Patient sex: M
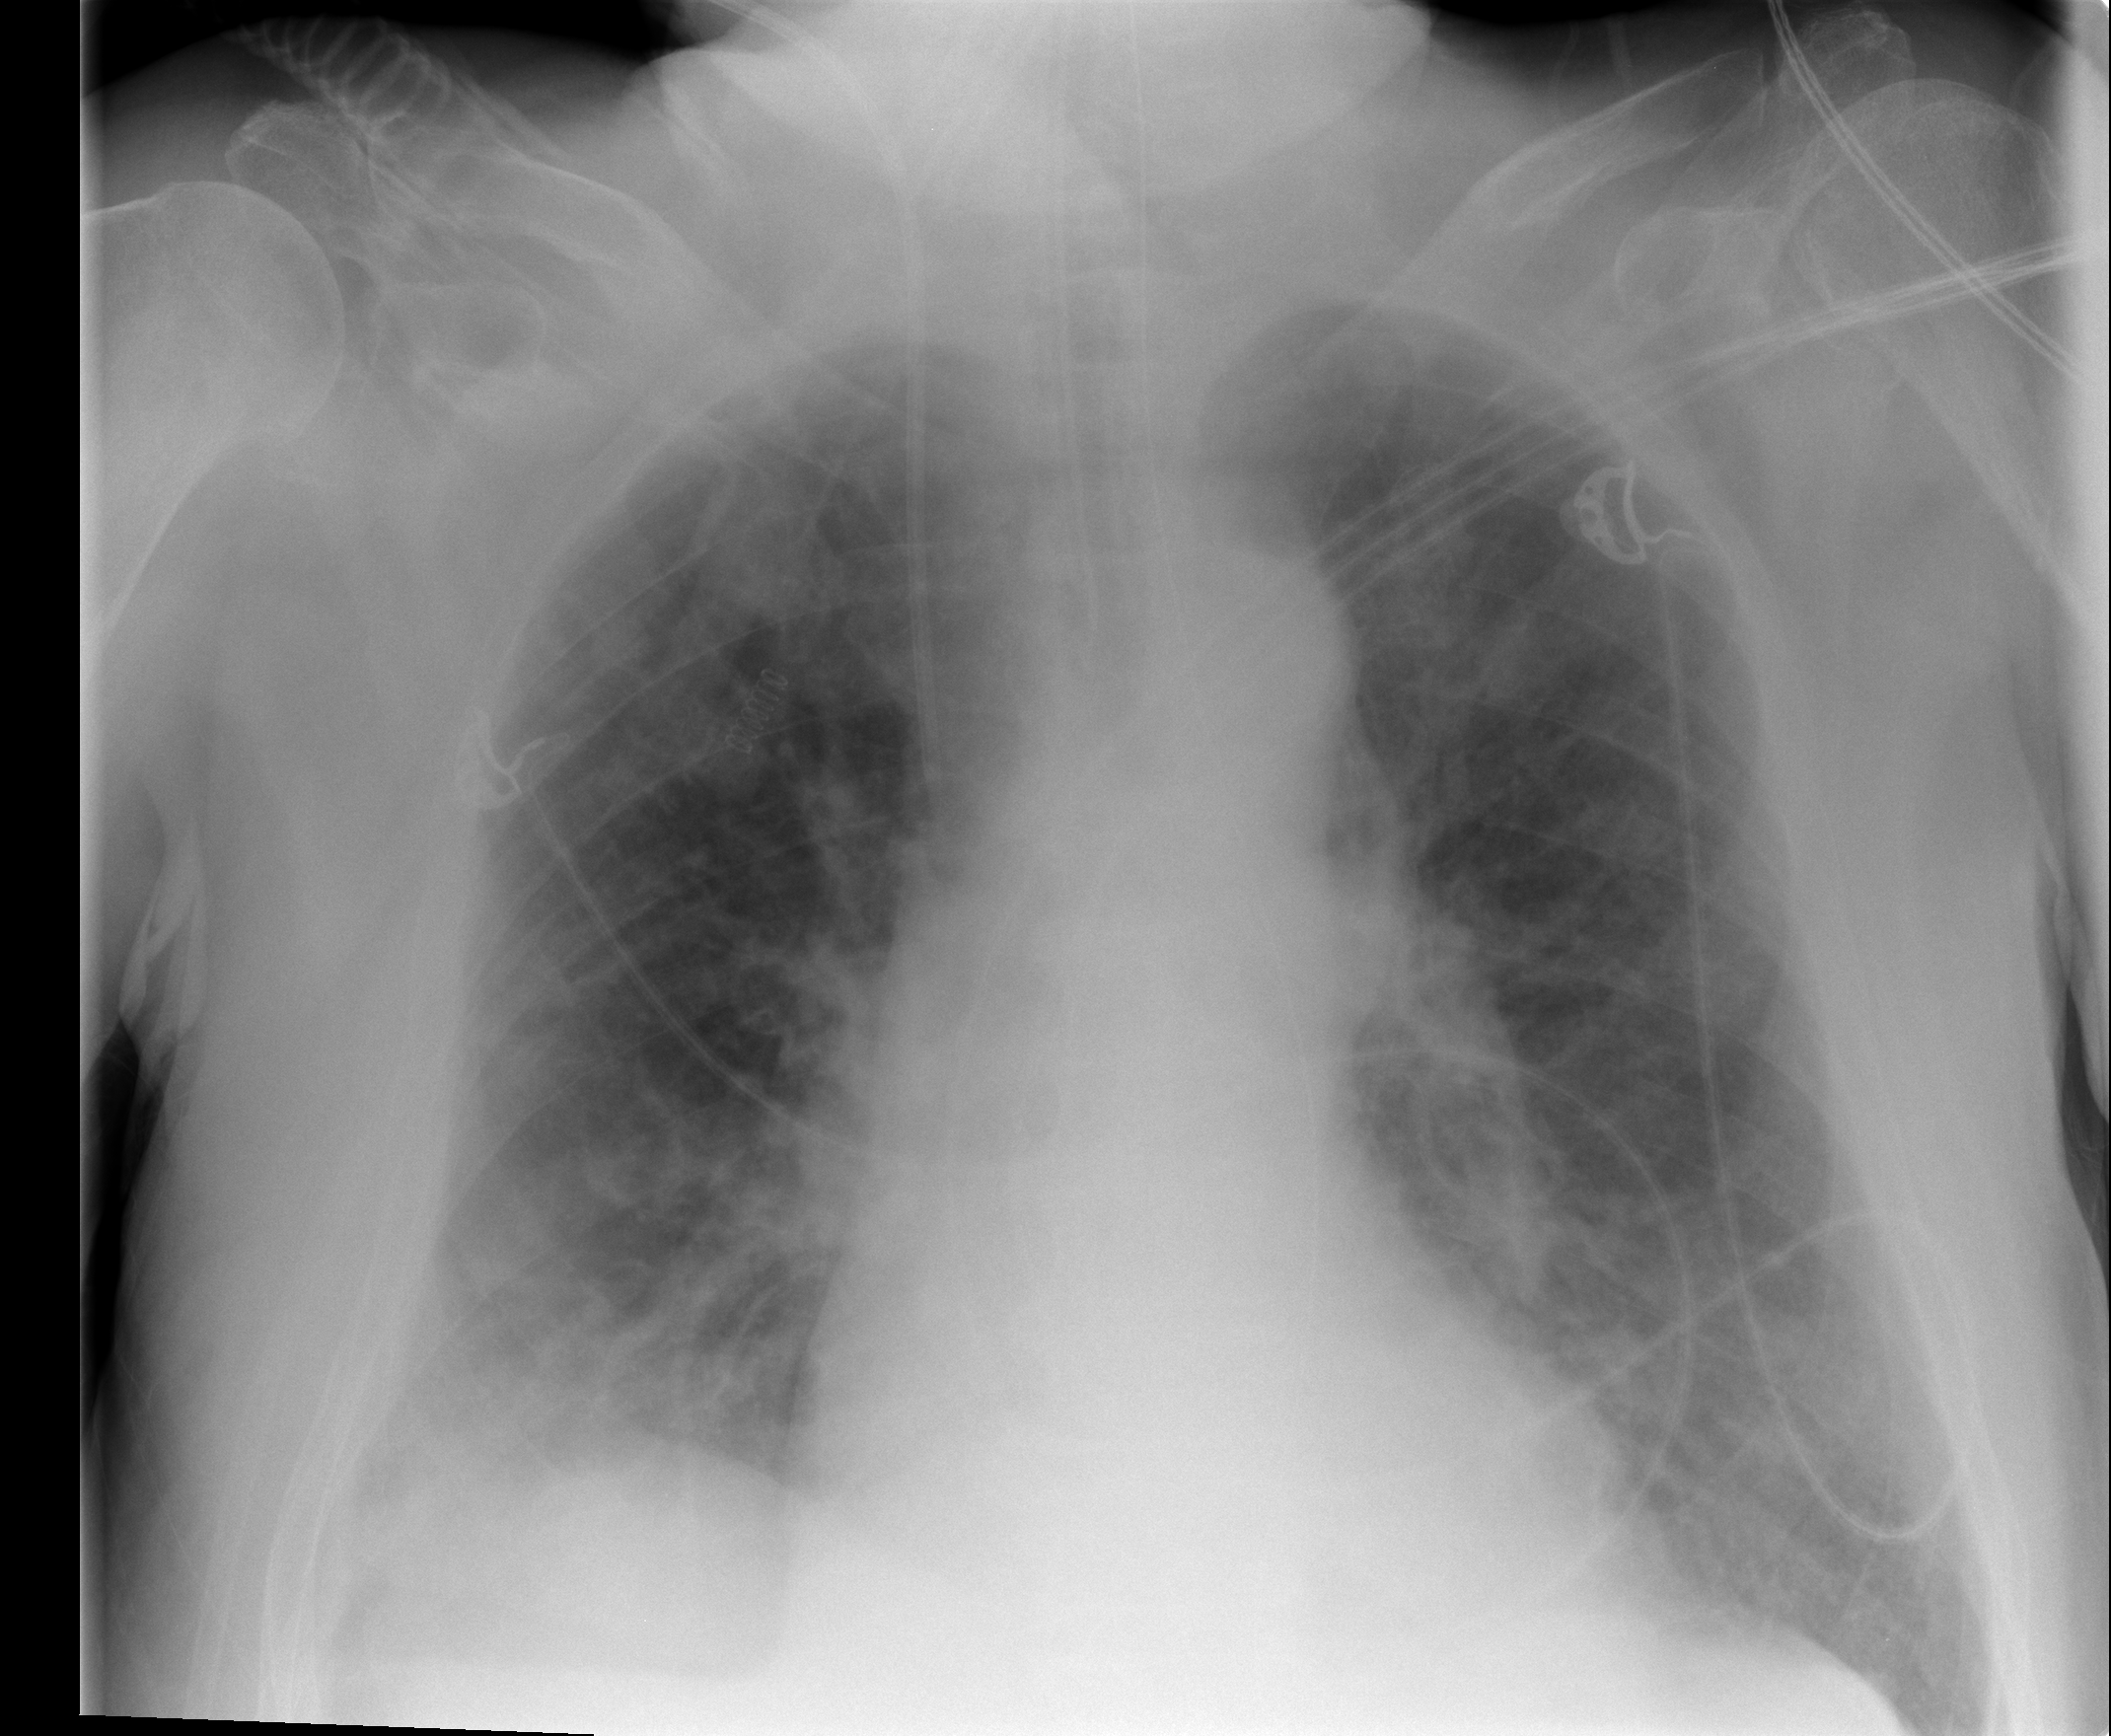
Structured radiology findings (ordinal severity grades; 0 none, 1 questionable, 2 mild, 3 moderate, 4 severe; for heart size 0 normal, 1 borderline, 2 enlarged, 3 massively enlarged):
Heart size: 1
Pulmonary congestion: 2
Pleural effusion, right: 2
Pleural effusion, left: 0
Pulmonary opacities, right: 2
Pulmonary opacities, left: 1
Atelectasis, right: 2
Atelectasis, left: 0